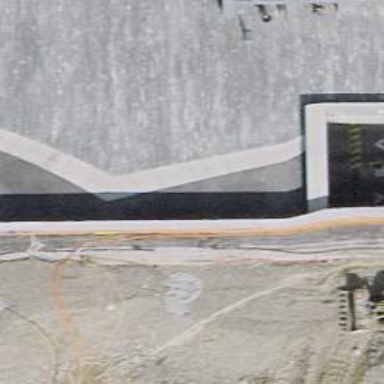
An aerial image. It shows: Parking area.